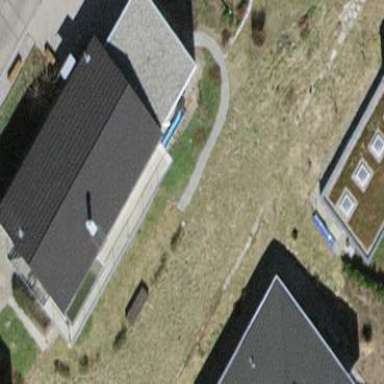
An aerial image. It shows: Simple and straightforward house.